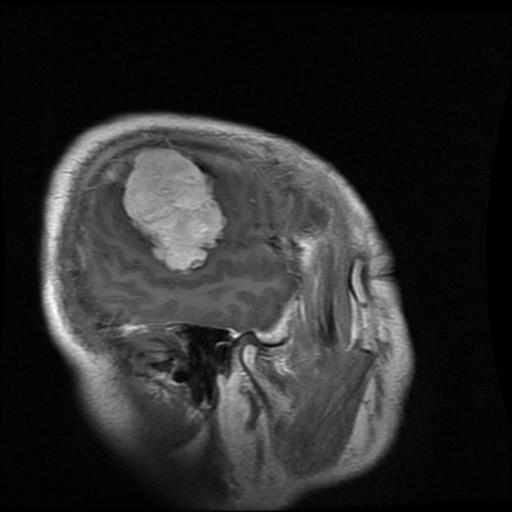
Label: meningioma